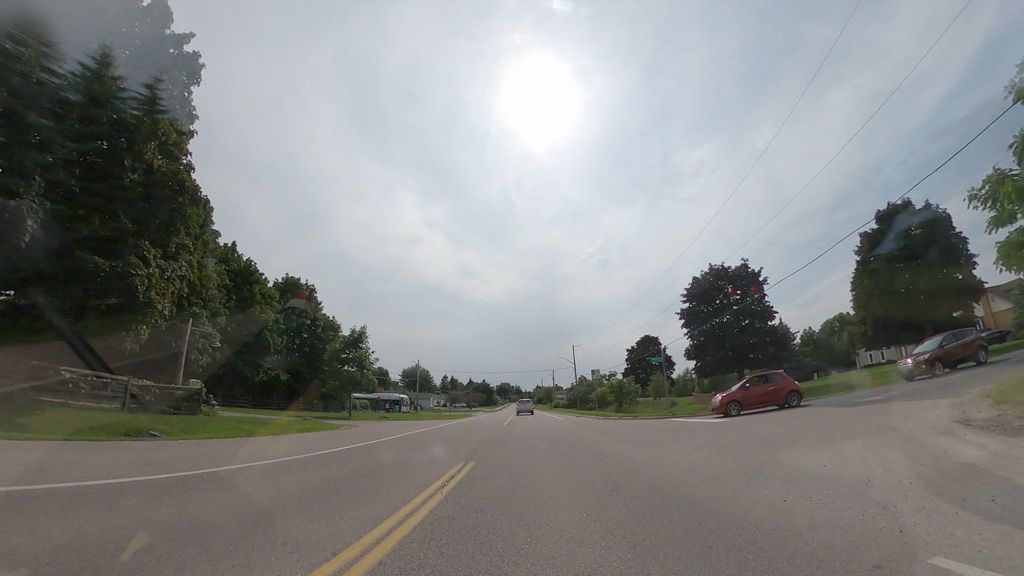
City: kitchener-waterloo